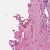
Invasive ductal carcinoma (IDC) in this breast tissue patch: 0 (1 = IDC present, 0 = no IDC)